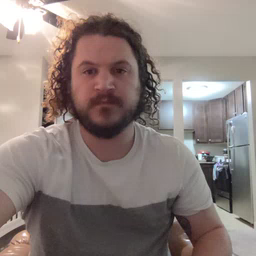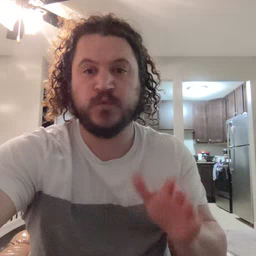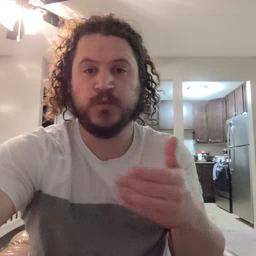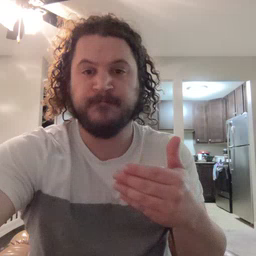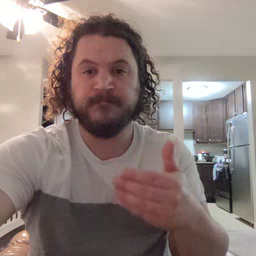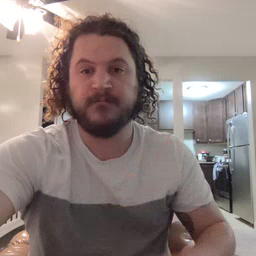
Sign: room